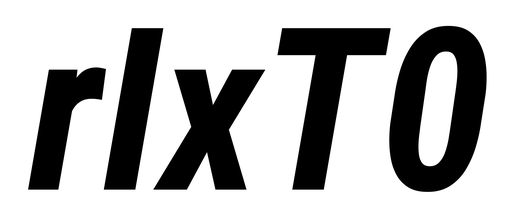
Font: Roboto-Italic_Condensed_Bold_Italic